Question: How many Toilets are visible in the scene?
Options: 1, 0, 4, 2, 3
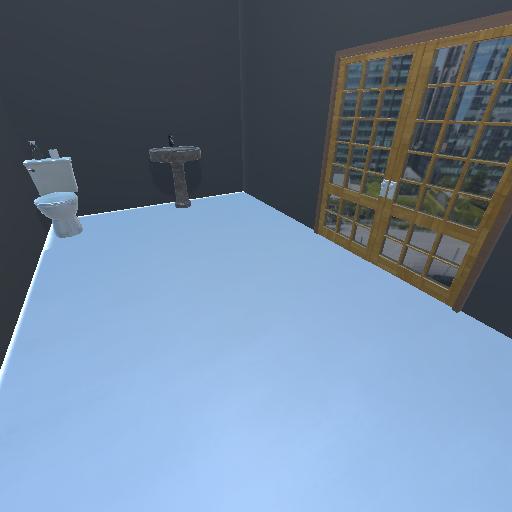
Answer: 1